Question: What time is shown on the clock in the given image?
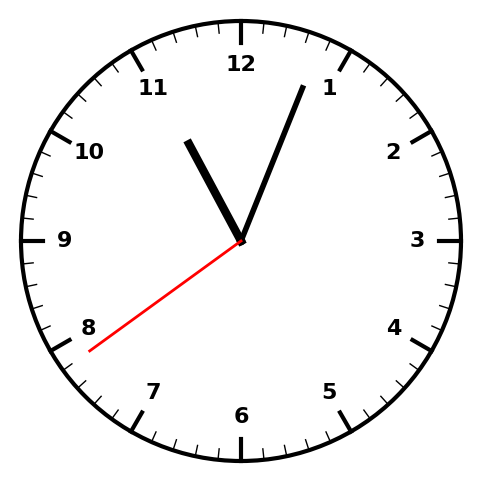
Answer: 11:03:39